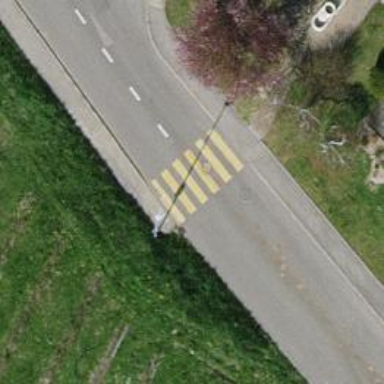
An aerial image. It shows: Zebra crossing on the road.